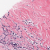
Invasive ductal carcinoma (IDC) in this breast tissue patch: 1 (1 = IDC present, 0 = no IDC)